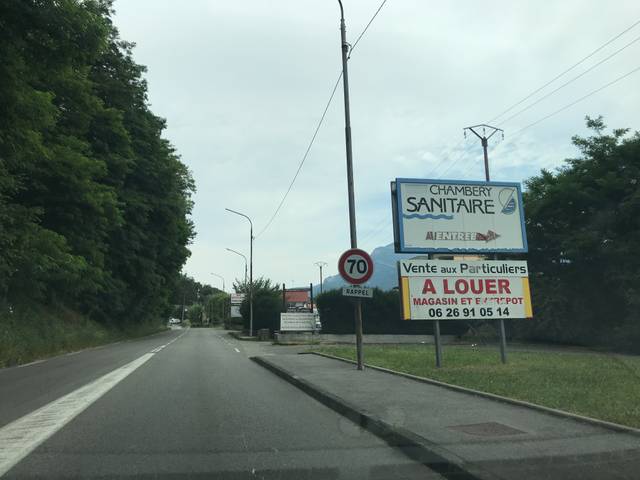
Region: France
Coordinates: 45.544, 5.958